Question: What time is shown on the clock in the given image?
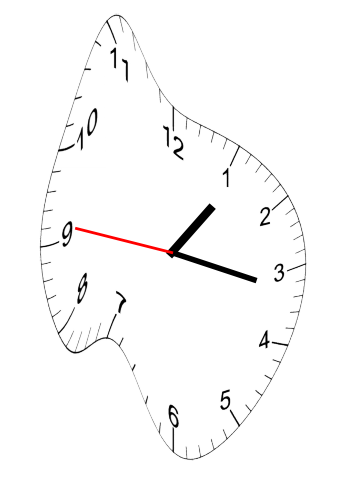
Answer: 01:16:46